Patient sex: F
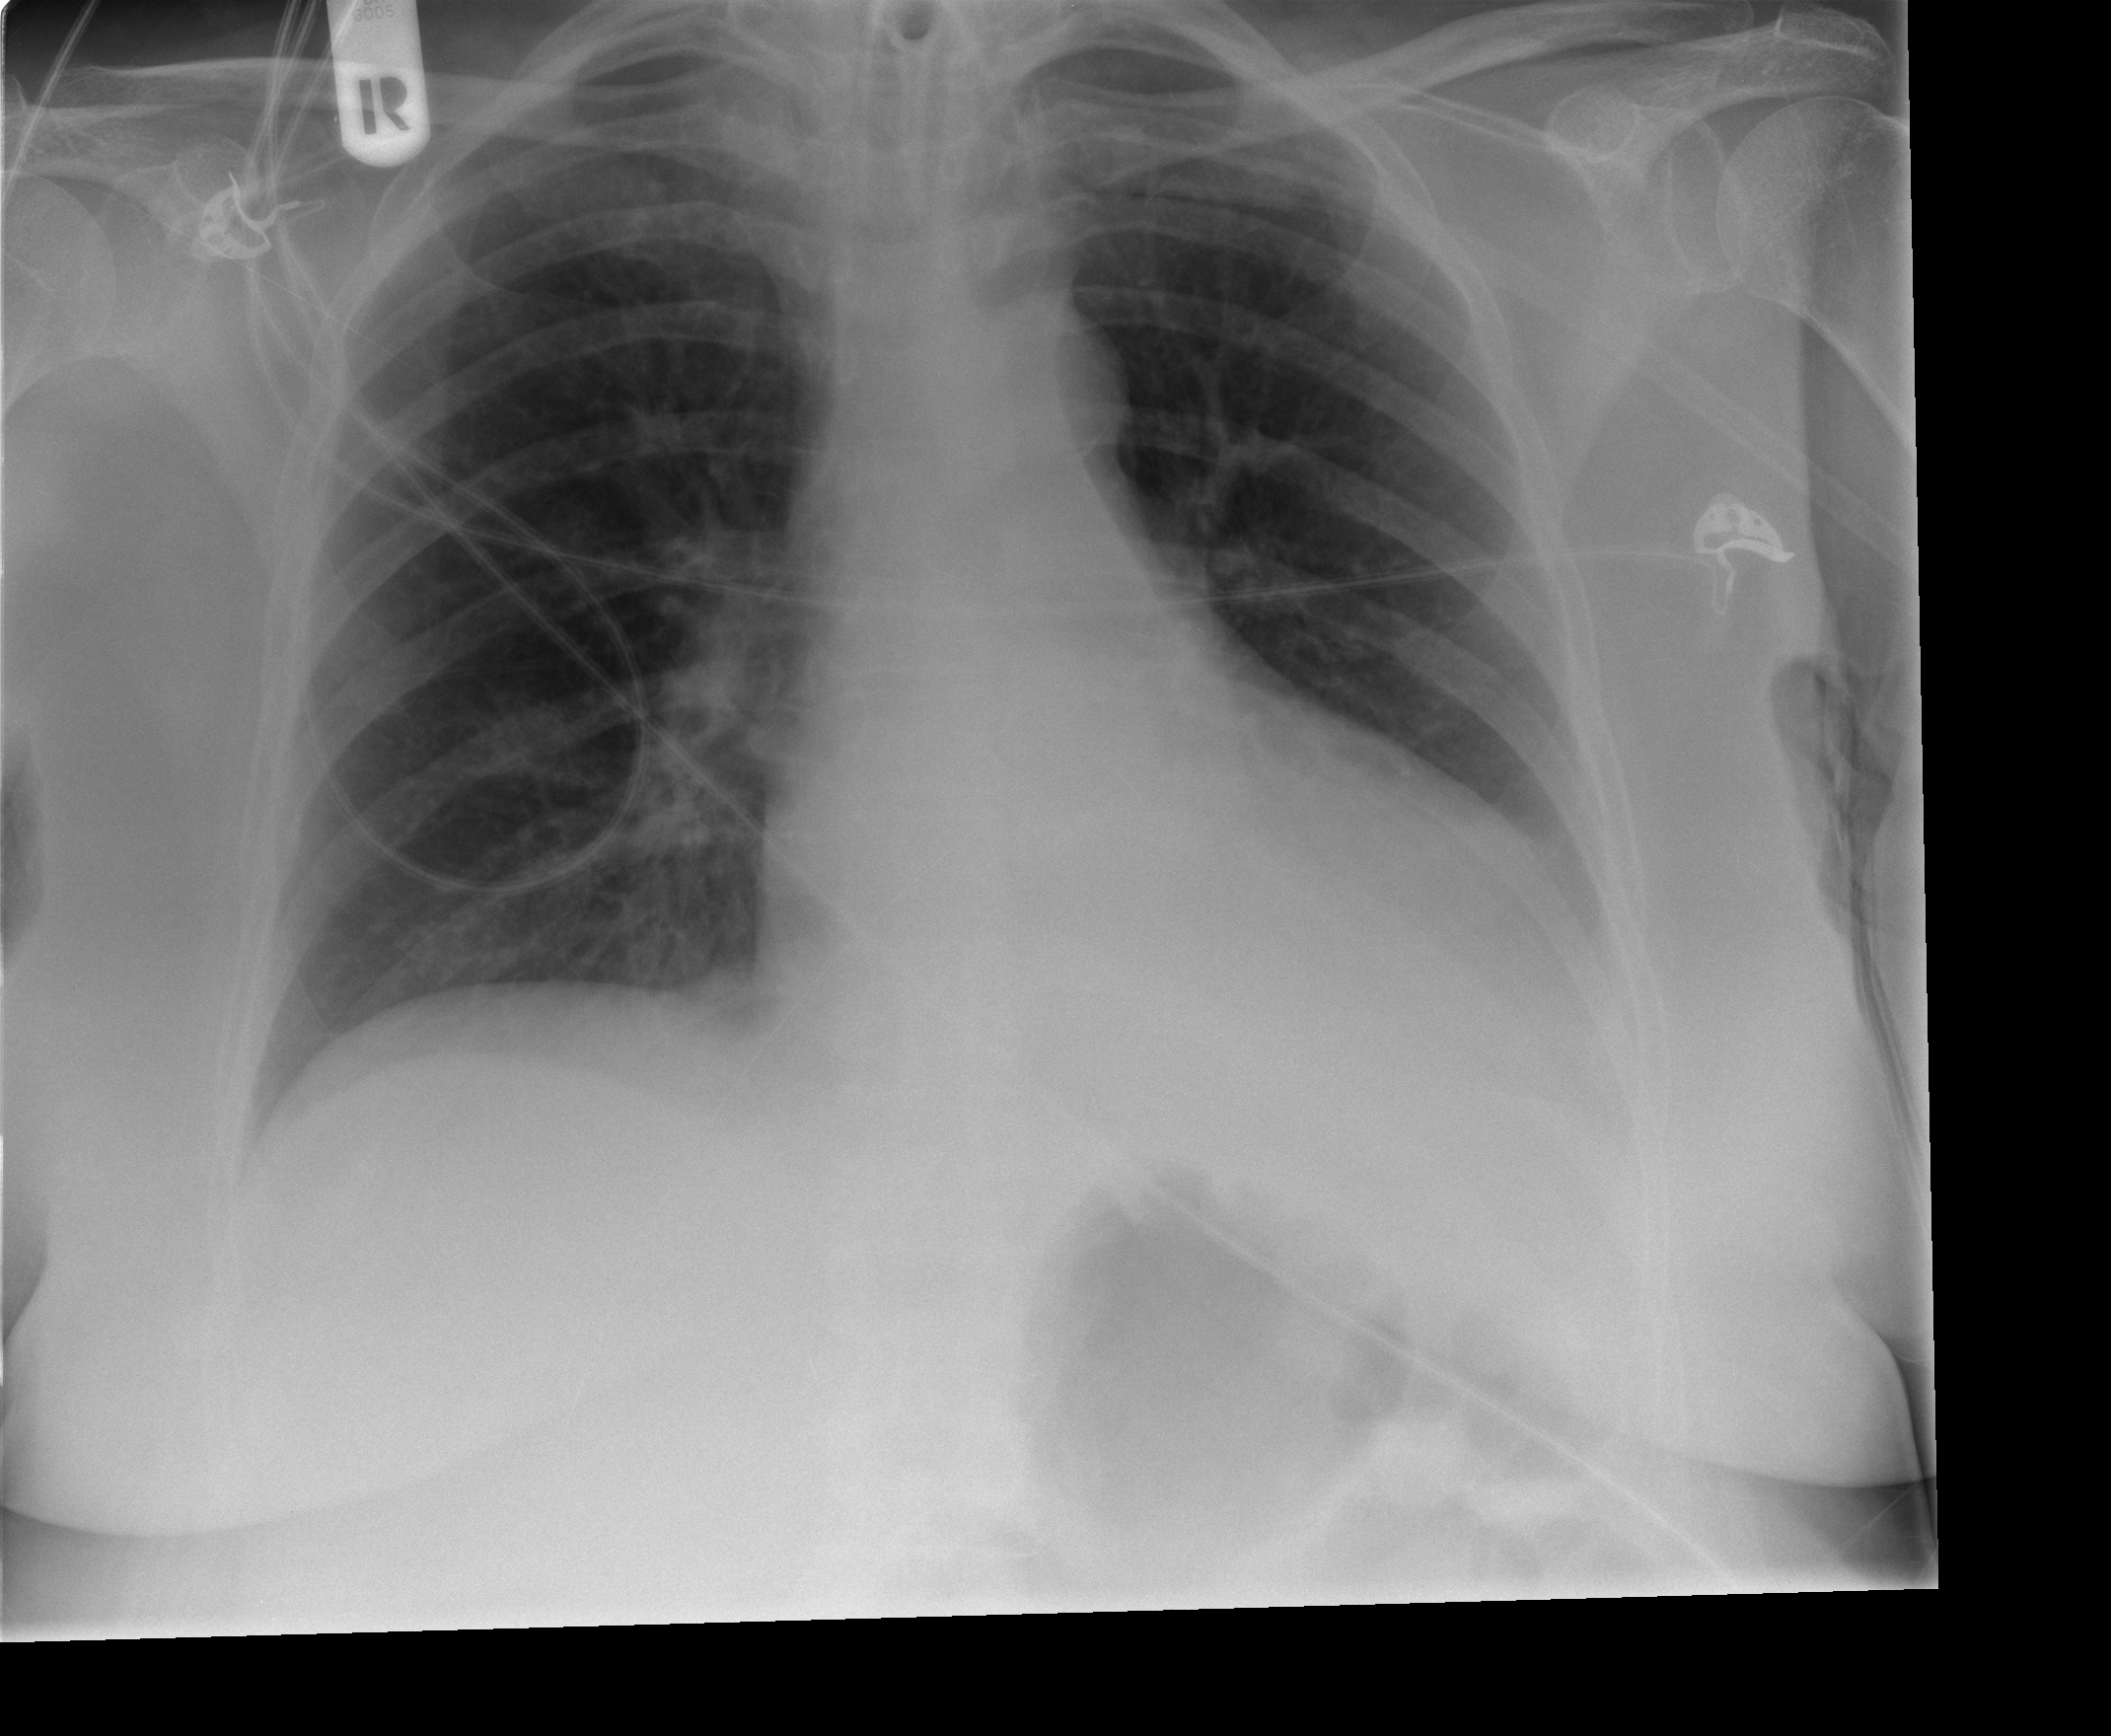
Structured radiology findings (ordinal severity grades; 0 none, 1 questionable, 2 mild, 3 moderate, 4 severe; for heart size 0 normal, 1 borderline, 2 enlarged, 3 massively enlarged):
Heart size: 2
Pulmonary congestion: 0
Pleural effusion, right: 2
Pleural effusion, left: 2
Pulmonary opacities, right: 0
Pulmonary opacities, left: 0
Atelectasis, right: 2
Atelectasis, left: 2